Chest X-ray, PA view. Patient: 45 years old, sex M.
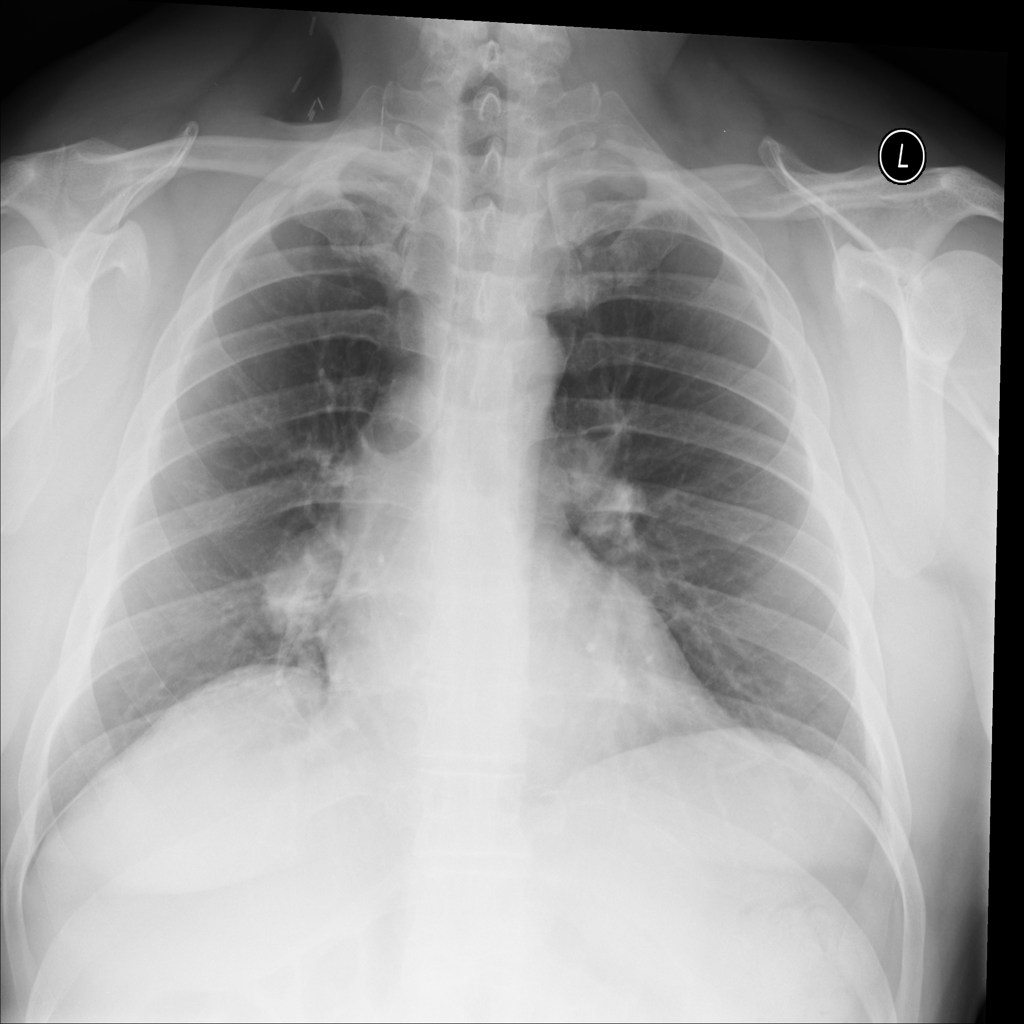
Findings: Mass